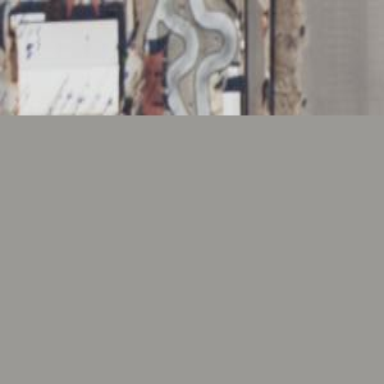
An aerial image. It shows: Raceway designed for motorsport karting.